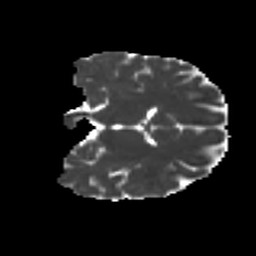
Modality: MD
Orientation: coronal
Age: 22
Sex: female
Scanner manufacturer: ge
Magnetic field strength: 3 T
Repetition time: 7.8 s
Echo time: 0.0606 s